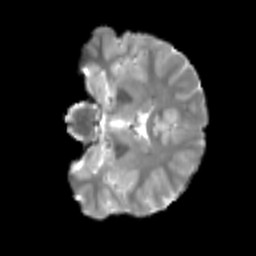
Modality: T2w
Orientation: coronal
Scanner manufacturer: siemens
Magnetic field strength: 3 T
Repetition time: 4 s
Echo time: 0.0594 s